Question: I have multiple files.
In the 'main.pas' file I am passing the TImage instance present in the main form to the display class, which then sets it as a property of it's class.
The image can be used without any problems inside the class, but I have access violation probelms in any other class, which tries to use this property, no matter what I do.
Here are some code snippets to demonstrate the problem:
## main.pas
'''
unit main;
interface
uses
snake, display,
ExtCtrls, Classes, Controls, Windows, Messages, SysUtils, Variants, Graphics, Forms,
Dialogs, StdCtrls;
type
TfrmGameScreen = class(TForm)
Image: TImage;
procedure FormCreate(Sender: TObject);
private
{ Private declarations }
public
{ Public declarations }
end;
var
frmGameScreen: TfrmGameScreen;
snake: TSnake;
display: TDisplay;
implementation
{$R *.dfm}
procedure TfrmGameScreen.FormCreate(Sender: TObject);
begin
DoubleBuffered := True;
display := TDisplay.create(Image);
end;
end.
'''
---
## display.pas
'''
unit display;
interface
uses
ExtCtrls, Graphics;
type
TDisplay = class
public
image: TImage;
constructor create(img: TImage);
end;
TDraw = class(TDisplay)
public
procedure rectangle(x1, y1, x2, y2: integer);
end;
implementation
constructor TDisplay.create(img: TImage);
begin
image := img;
image.Canvas.Rectangle(100, 100, 150, 150);
end;
procedure TDraw.rectangle(x1, y1, x2, y2: integer);
begin
// image.canvas.rectangle(x1, y1, x2, y2); THIS IS WHERE THE ACCESS VIOLATION ARISES
end;
end.
'''
snake.pas
'''
unit snake;
interface
uses display, Dialogs, sysUtils, Graphics, ExtCtrls;
type
TBlock = record
width, height: integer;
end;
TCoordinate = record
x, y: integer;
end;
TVector = TCoordinate;
TSnake = class
public
position: TCoordinate;
direction: integer;
block: TBlock;
velocity: TVector;
constructor create(initialPosition: TCoordinate);
procedure draws(x, y: integer);
procedure move(x, y: integer);
end;
var
display: TDisplay;
draw: TDraw;
implementation
constructor TSnake.create(initialPosition: TCoordinate);
begin
position.x := initialPosition.x;
position.y := initialPosition.y;
velocity.x := 3;
velocity.y := 3;
block.height := 50;
block.width := 50;
end;
procedure TSnake.draws(x, y: integer);
begin
display.clear;
draw.rectangle(1, 2, 3, 4);
//image.canvas.Rectangle(100, 100, 150, 150);
//display.canvas.rectangle(x, y, x + block.width, y + block.height);
end;
procedure TSnake.move(x, y: integer);
begin
draws(x, y);
end;
end.
'''

I am using the TDraw object in another file.
My goal is to use the TImage instance from the main.pas file in all of my other units. It works fine in the class who's instance the image is set to, however any other class, that references the instance throws up an error upon execution.
My question is: How can this be? Is there any way to overcome this? Is there a better solution?
I would appreciate any help provided.
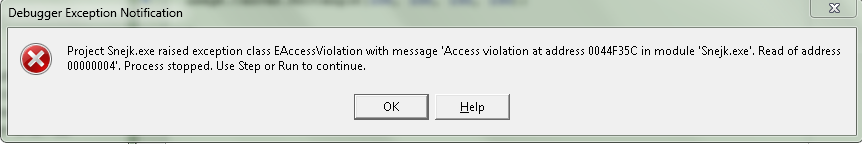
Answer: The global variable
'''
draw: TDraw;
'''
in snake.pas is never created. You must create it before you can call methods on it.